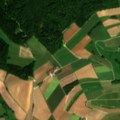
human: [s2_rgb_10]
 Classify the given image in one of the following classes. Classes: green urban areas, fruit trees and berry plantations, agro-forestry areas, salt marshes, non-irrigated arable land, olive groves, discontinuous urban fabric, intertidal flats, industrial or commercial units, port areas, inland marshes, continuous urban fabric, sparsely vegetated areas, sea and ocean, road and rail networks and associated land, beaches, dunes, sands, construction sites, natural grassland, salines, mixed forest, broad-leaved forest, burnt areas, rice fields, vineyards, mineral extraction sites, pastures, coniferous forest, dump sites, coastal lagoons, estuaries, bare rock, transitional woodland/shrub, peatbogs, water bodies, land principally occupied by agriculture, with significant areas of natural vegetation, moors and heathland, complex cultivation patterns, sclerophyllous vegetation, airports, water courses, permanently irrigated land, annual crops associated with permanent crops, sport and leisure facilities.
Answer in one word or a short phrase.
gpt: non-irrigated arable land, vineyards, mixed forest